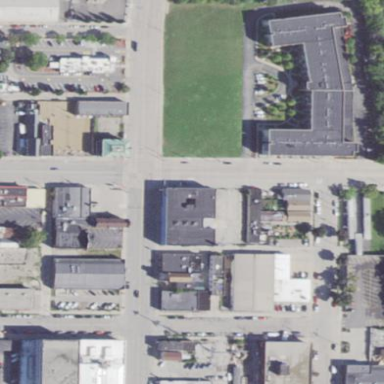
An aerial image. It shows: Sidewalk.